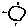
Label: sun